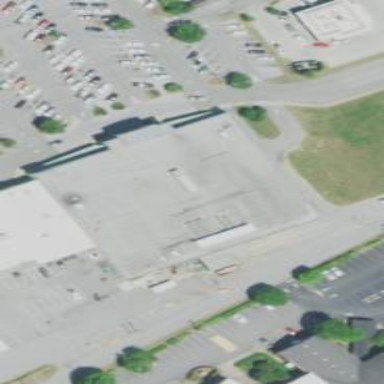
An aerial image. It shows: Building that houses supermarket.